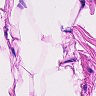
Metastatic tissue present: no